Field crop: maize
Growth stage: 2
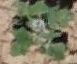
Species: chenopodium